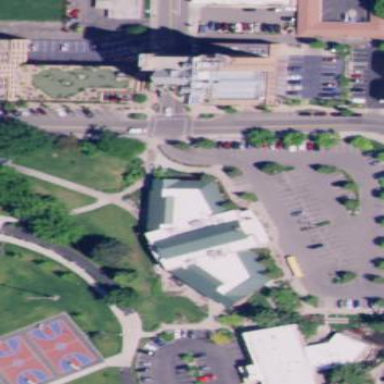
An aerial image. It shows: Library building.